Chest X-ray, PA view. Patient: 62 years old, sex F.
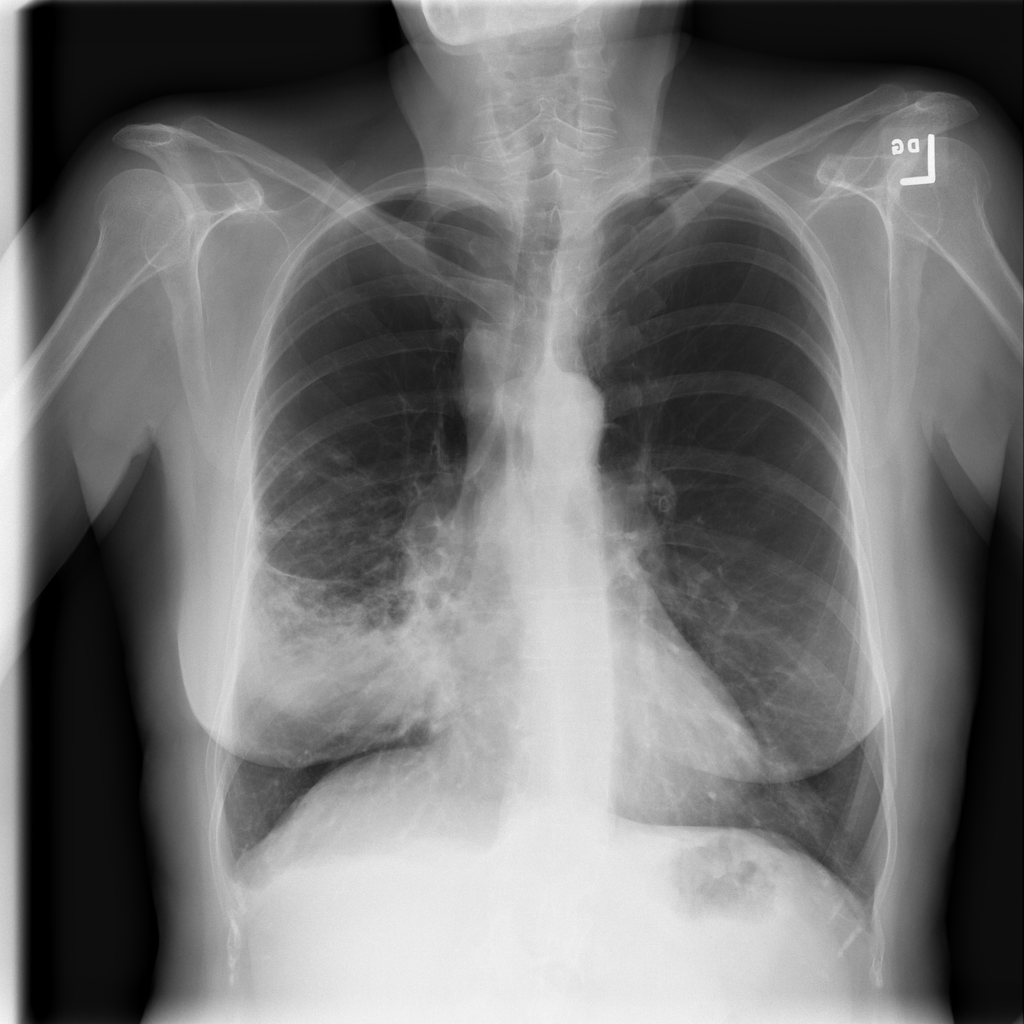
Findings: Atelectasis, Emphysema, Pneumonia